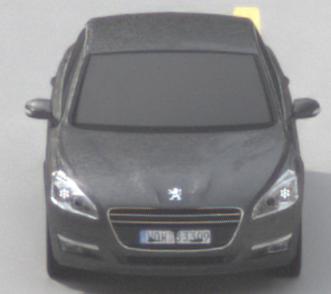
Make: Peugeot
Model: 508 120 VTi
Detailed model: 508 (I) Limousine
Model produced from: 2011/03
Model produced until: 2014/05
Doors: 4
Color: gray
Road condition: dry road
Daytime: morning or afternoon
Contrast: low contrast